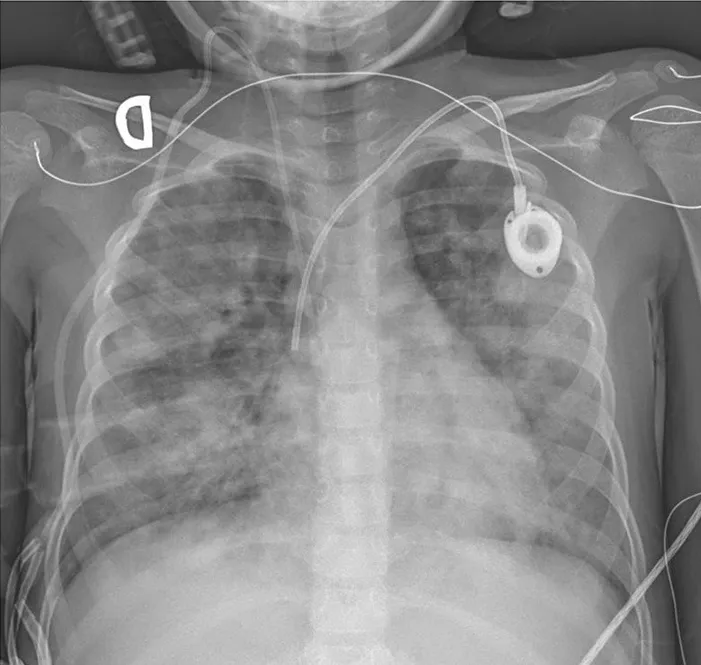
Chest radiography on admission.
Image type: radiology (x_ray)